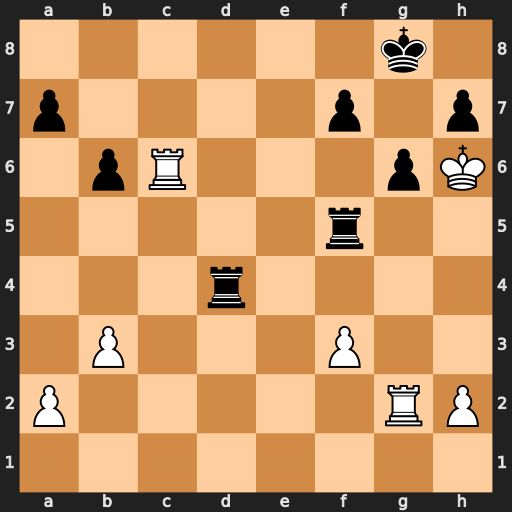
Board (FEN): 6k1/p4p1p/1pR3pK/5r2/3r4/1P3P2/P5RP/8
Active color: w
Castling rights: -
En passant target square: -
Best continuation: Rc8+ Rd8 Rxd8#